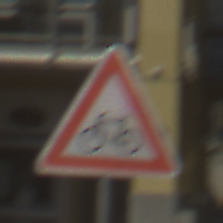
Verkehrszeichen: RadverkehrRechts
Umgebung: Outdoor, Urban
Tageszeit: MorningAfternoon
Wetter: PartlyCloudy
Licht: Natural
Jahreszeit: NotSpecified
Kontrast: HighContrast